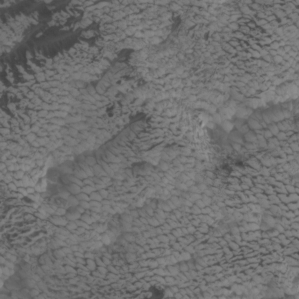
Label: non_frost